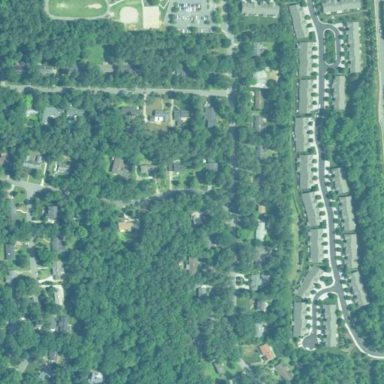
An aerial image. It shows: Residential neighbourhood.